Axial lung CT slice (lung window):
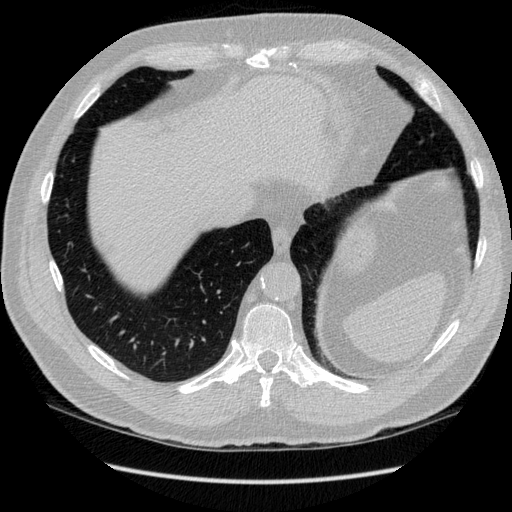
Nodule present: no